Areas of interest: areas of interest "Basketball Arena"
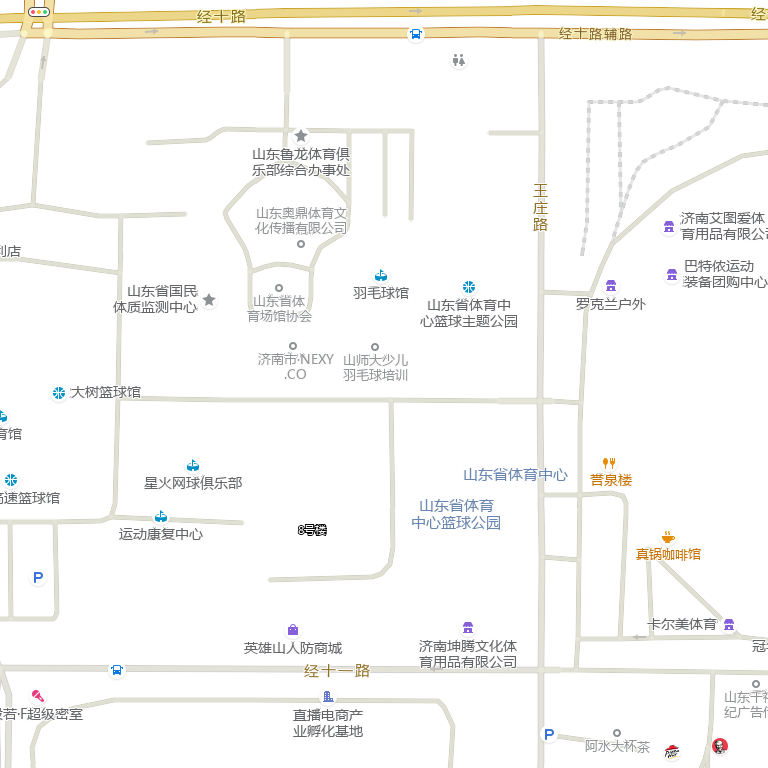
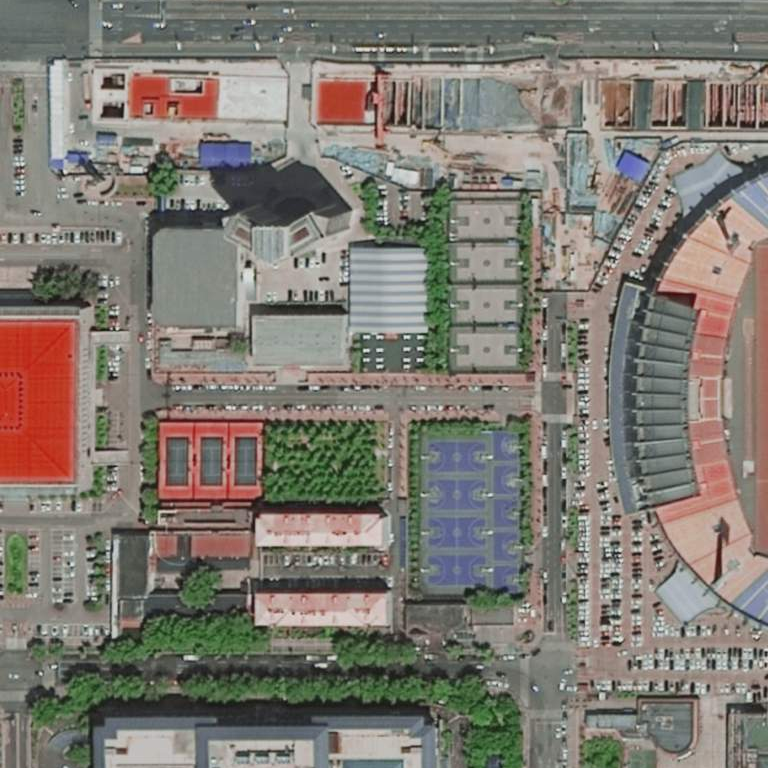